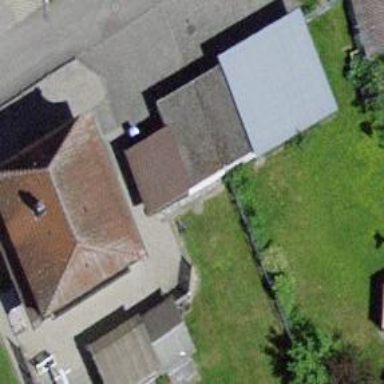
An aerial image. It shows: Group of garages.